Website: walmart
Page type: account-selection
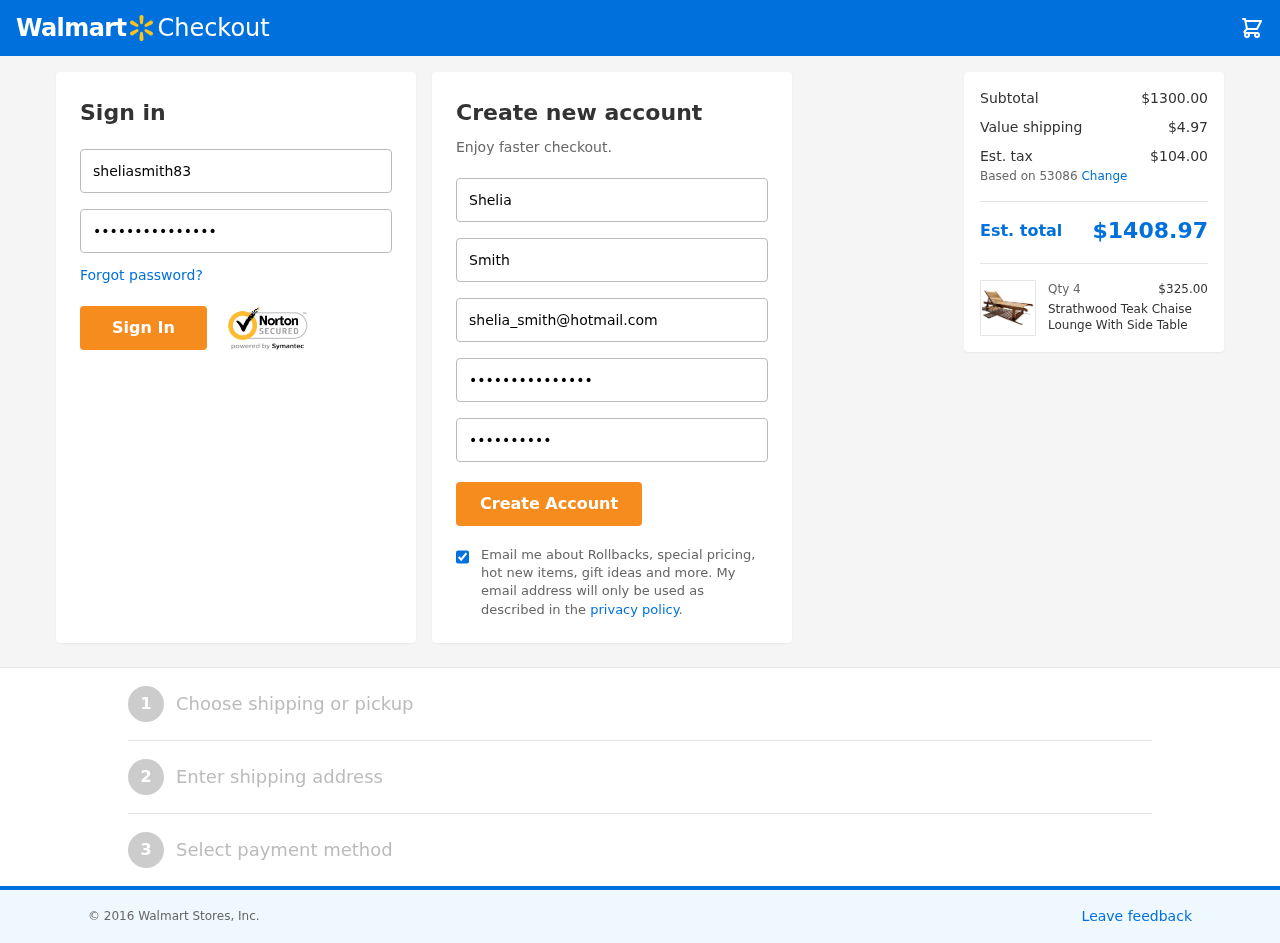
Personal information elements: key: PII_EMAIL
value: shelia_smith@hotmail.com
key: PII_FIRSTNAME
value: Shelia
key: PII_LASTNAME
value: Smith
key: PII_LOGIN_USERNAME
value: sheliasmith83
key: PII_POSTCODE
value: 53086
Product elements: key: PRODUCT1_NAME
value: Strathwood Teak Chaise Lounge With Side Table
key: PRODUCT1_PRICE
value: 325
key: PRODUCT1_QUANTITY
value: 4
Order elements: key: ORDER_SUBTOTAL
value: $1300.00
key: ORDER_SHIPPING_COST
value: $4.97
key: ORDER_TAX
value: $104.00
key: ORDER_TOTAL
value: $1408.97